Question: I've made an Intraweb ISAPI application. After building the dll, I've created an Web site on IIS and a pool for the application. On the Inetpub directory the permissions are set for the Internet Guest Account and for the IIS_WPG accounts.
When I'm trying to access the webpage from IE (<URL> it returns me or

errors. After searching on the Internet it says that is a problem of COM initialization. But in the datamodule of the application there is this code:
'''
initialization
CoInitialize(nil);
finalization
CoUninitialize;
'''
Can anybody give any advice?
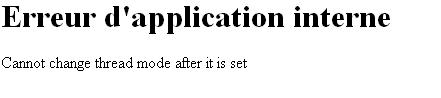
Answer: Do not use your own CoInitliaze calls, but instread use the ServerController and set the ComInitialization property to ciMultiThread for example.
From my IntraWeb Courseware manual: "The ComInitialization property of type TComInitialization (ciNone, ciNormal, ciMultiThread) is needed when the application requires the use of (D)COM. Since IntraWeb executes requests in different threads, each thread must make its own call to CoInitialize.
By default this property is set to ciNone, to indicate that no COM support is required. If you need COM support - for example if you want to connect to a DataSnap server - then you need to set ComInitialization to ciNormal or ciMultiThreaded.
Personally, I've found no reason not to set it to ciMultiThreaded when working with COM in one way or another inside an ISAPI DLL, although IIS 6 and higher may handle the required ComInitialization already for you, and you should set it to ciNone (but it looks like it's ignored when set to some other value, so ciMultiThread won't hurt either)."